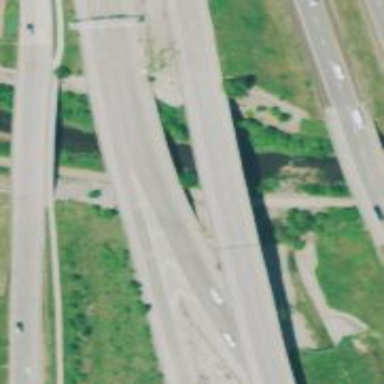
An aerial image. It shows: Motorway junction.